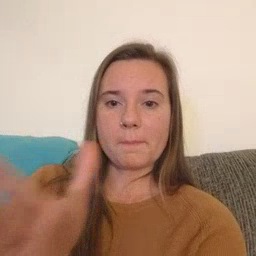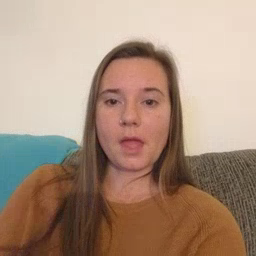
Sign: grandma